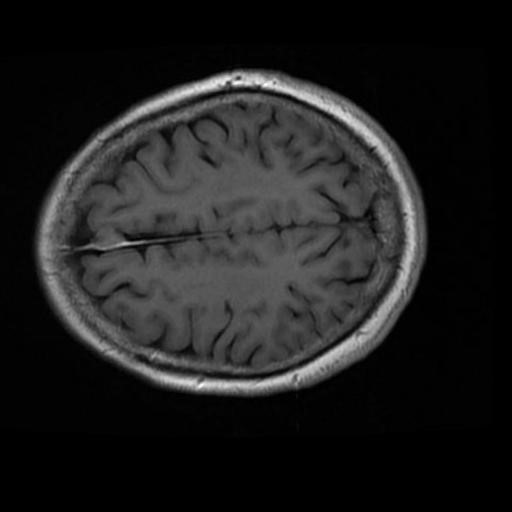
Label: brain_menin